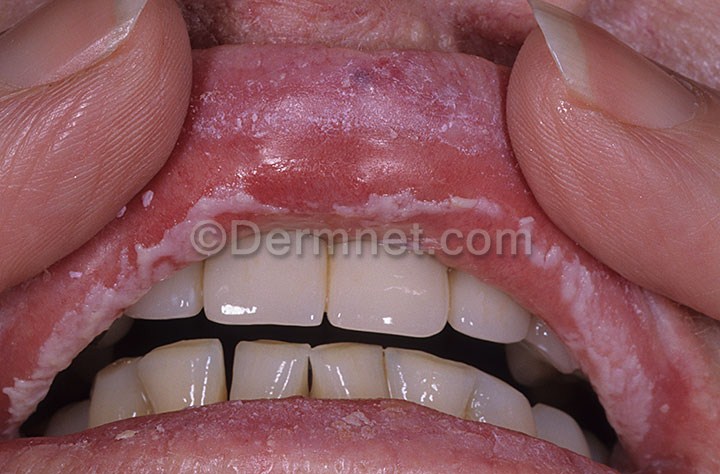
Disease: Tinea Ringworm Candidiasis and other Fungal Infections